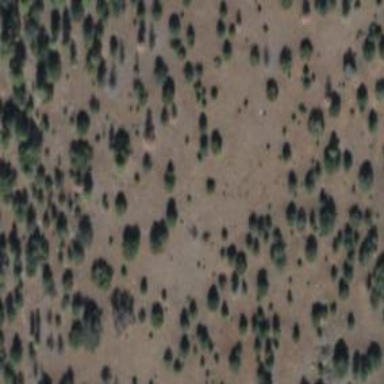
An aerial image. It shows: Patch of scrub vegetation.